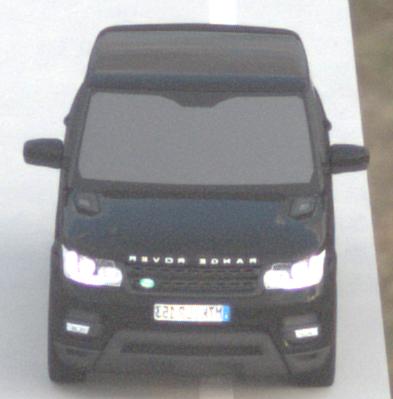
Make: Land Rover
Model: Range Rover Sport 5.0 V8 SC
Detailed model: Range Rover Sport (II)
Model produced from: 2013/09
Model produced until: 2015/07
Doors: 5
Color: black
Road condition: dry road
Daytime: sunrise or sunset
Contrast: low contrast